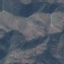
Land use / land cover: HerbaceousVegetation